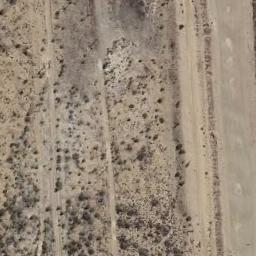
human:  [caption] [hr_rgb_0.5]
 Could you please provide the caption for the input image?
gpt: The chaparral is in the bare land with a road pass by .

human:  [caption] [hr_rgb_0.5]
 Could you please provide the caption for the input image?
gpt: There are dozens of trees in this desert .

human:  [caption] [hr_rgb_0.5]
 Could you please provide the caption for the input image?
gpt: Chaparral is sparsely distributed on the sand and there is a road in the sand .

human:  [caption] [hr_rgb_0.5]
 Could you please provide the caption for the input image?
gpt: A lot of small chaparrals grow in the desert and some roads go through the desert .

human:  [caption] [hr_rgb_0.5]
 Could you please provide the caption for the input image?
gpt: The chaparral is scattered and sparse .